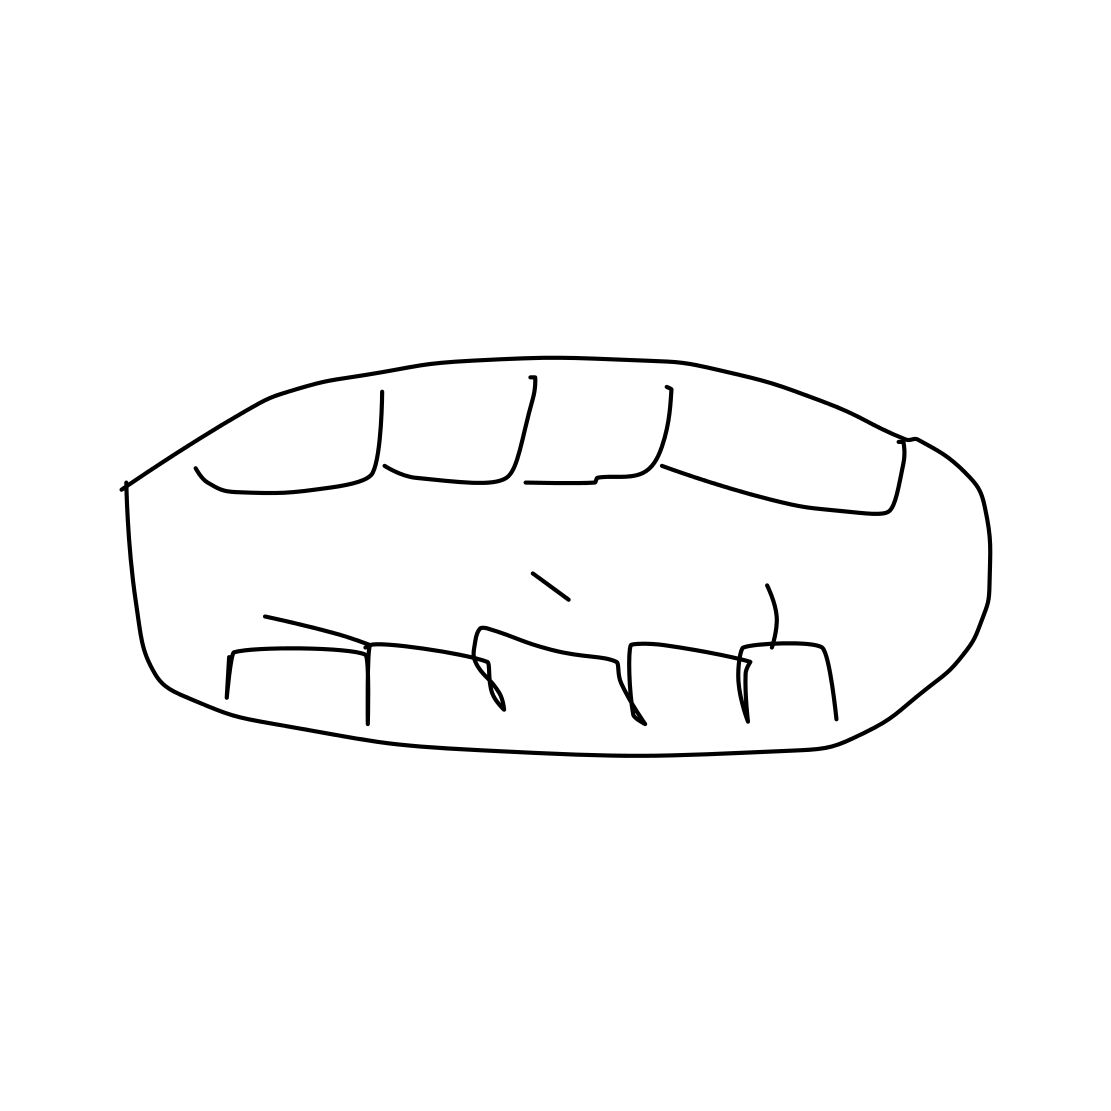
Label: mouth